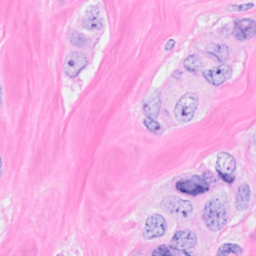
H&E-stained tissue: Breast